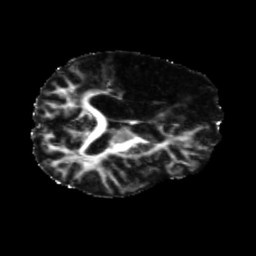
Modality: FA
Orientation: axial
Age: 64
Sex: male
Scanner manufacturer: siemens
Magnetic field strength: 3 T
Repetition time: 5.25 s
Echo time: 0.08 s